Interaction volume radius: 5 \u00c5
Interaction volume height: 30 \u00c5
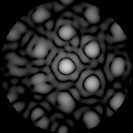
Disorder parameter: 0.1987